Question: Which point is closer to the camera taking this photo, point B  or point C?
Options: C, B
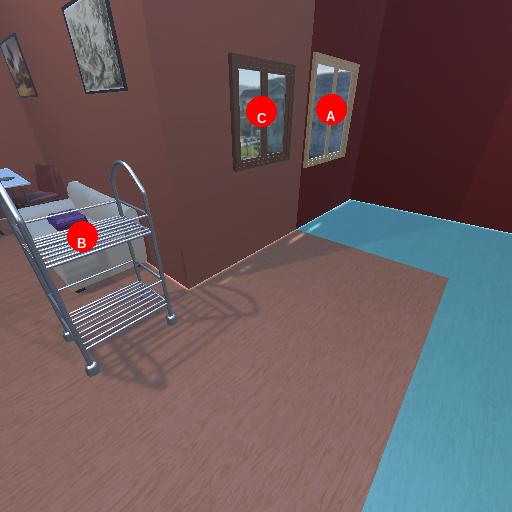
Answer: C